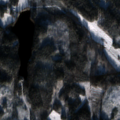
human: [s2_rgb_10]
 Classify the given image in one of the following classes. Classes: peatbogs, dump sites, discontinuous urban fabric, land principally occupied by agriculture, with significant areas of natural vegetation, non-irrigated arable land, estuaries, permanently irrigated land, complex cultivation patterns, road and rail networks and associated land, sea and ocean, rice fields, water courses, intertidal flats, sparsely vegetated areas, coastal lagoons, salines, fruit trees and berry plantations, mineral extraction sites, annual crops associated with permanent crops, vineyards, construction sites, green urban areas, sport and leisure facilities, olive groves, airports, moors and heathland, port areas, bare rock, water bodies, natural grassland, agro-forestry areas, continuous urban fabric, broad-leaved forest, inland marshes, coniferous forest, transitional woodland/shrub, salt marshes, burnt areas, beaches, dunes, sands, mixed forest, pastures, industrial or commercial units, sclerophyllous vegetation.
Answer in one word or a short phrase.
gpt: coniferous forest, mixed forest, transitional woodland/shrub